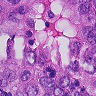
Metastatic tissue present: yes